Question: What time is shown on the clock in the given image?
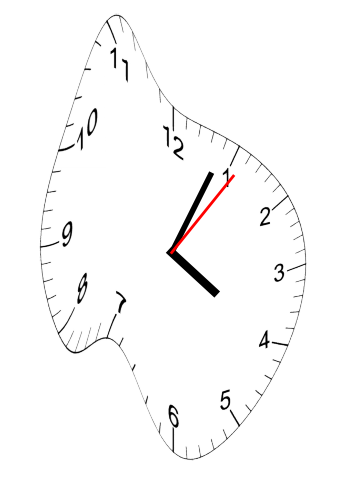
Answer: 04:04:06